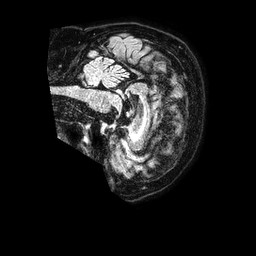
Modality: FLAIR
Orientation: sagittal
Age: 72
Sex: female
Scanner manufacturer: philips
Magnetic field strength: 1.5 T
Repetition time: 4.8 s
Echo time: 0.3 s